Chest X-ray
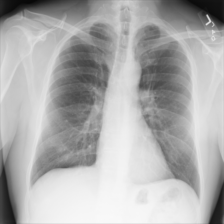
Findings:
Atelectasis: negative
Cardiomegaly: negative
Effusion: negative
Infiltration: negative
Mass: negative
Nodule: negative
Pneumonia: negative
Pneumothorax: negative
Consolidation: negative
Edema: negative
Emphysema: negative
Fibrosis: negative
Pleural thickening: negative
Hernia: negative